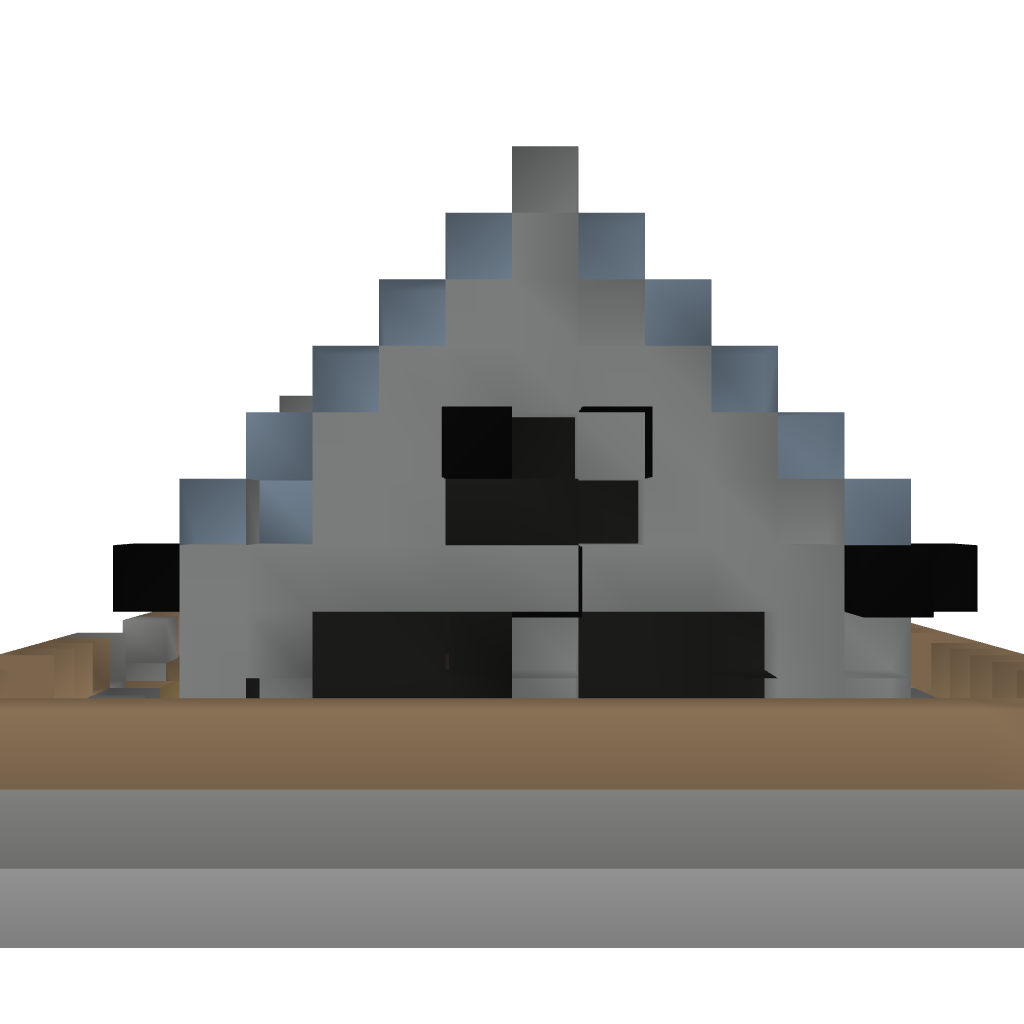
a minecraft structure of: Storage House